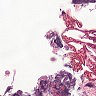
Metastatic tissue present: no